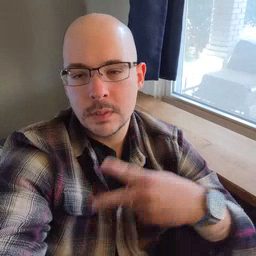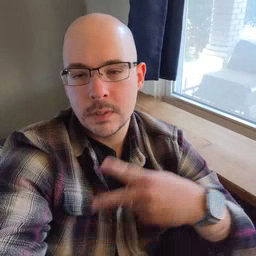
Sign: have